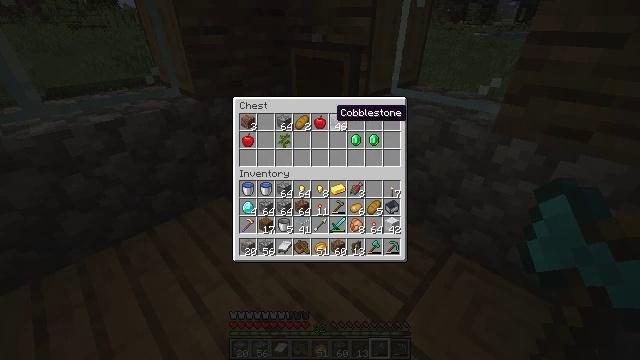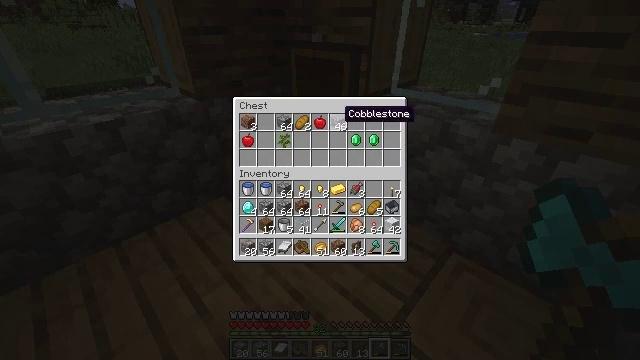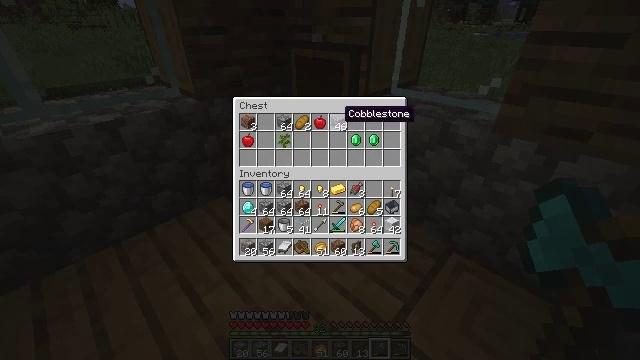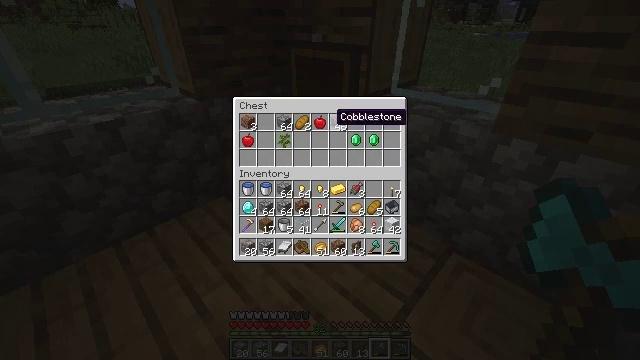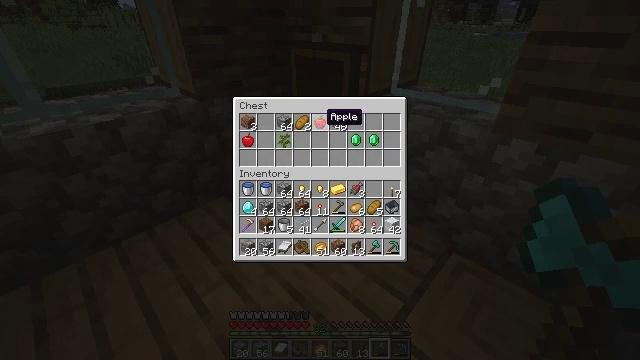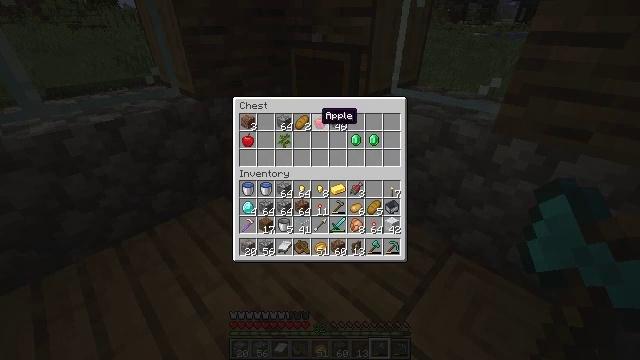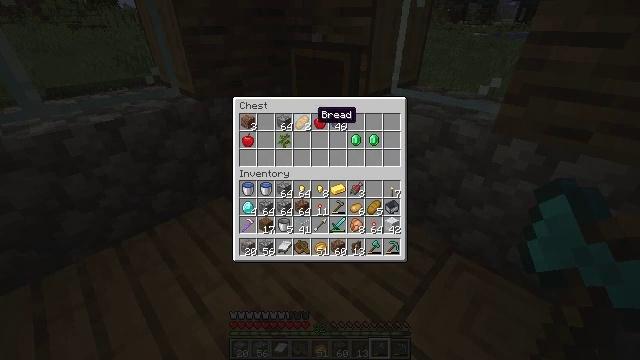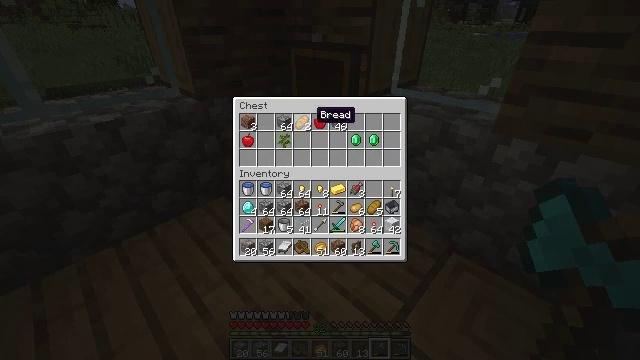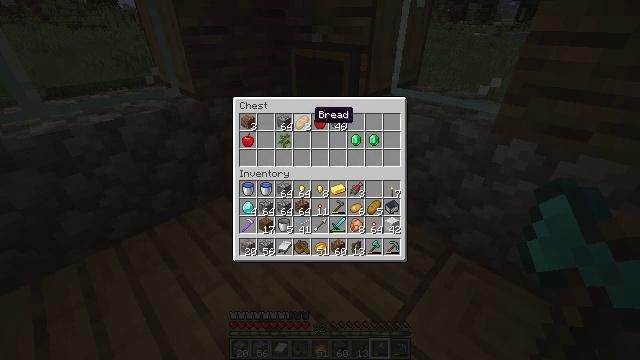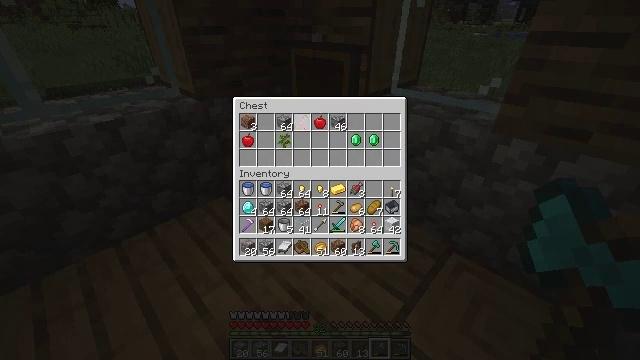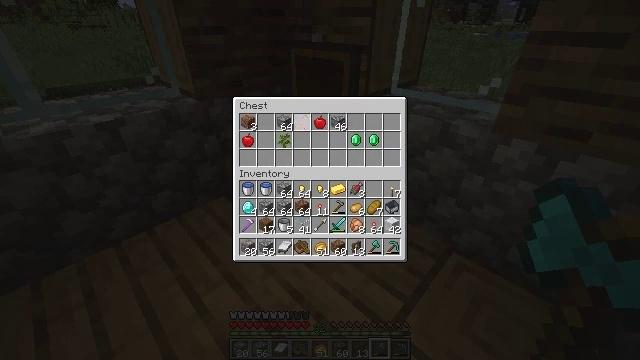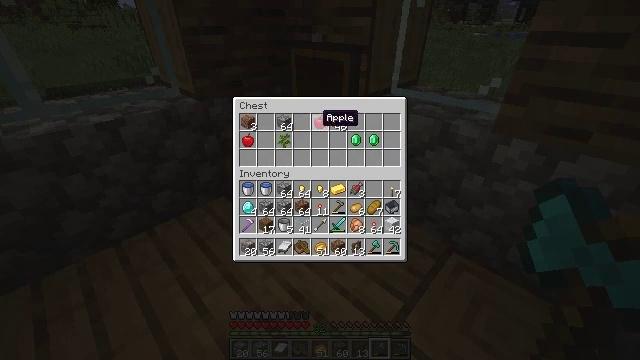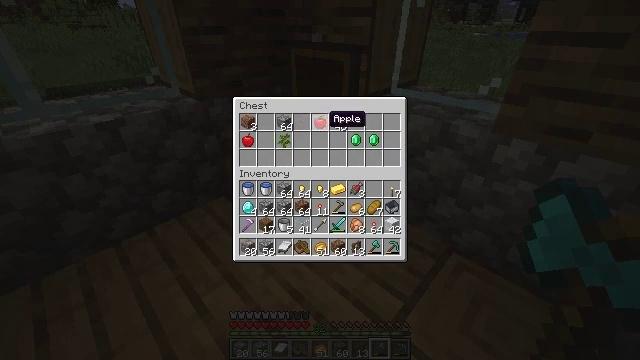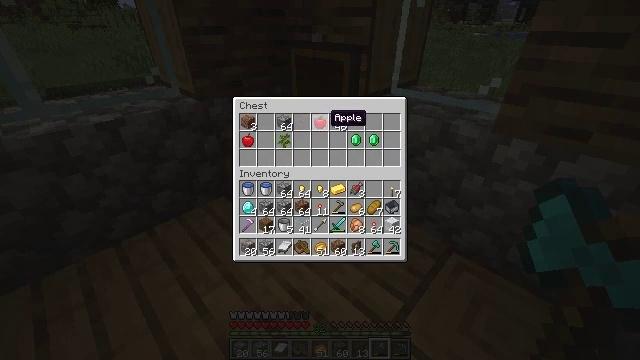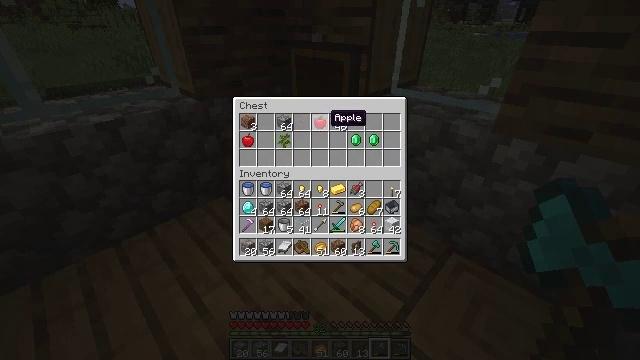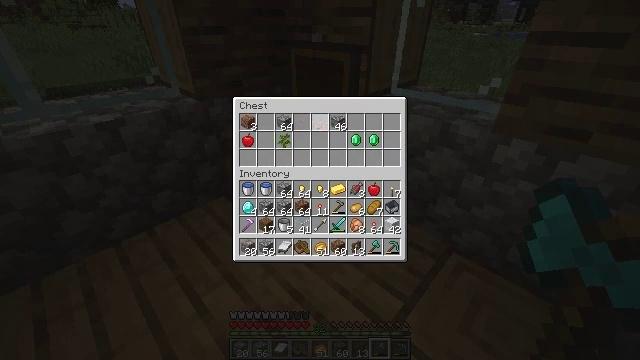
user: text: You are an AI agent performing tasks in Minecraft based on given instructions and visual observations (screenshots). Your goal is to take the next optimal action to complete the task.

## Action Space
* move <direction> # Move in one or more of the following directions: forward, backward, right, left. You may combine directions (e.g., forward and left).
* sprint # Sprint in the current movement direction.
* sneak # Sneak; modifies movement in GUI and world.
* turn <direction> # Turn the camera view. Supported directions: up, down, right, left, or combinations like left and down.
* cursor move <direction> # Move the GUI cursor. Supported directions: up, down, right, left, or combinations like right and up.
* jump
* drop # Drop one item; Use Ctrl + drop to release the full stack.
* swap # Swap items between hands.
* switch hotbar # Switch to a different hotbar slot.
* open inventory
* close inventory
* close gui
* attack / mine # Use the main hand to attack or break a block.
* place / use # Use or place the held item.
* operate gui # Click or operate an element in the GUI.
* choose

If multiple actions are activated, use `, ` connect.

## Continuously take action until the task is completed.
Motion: motion action
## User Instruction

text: Harvest the mature beetroots.
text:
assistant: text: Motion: sneak, turn right
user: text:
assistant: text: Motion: sneak
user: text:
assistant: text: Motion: sneak, turn left
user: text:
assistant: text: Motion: sneak, turn left
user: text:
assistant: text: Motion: sneak
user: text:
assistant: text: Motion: sneak
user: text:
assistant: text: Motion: sneak
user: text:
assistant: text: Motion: sneak
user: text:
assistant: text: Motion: sneak, attack / mine
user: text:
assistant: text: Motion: sneak, attack / mine
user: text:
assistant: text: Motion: sneak, turn right, attack / mine
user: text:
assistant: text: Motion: sneak, turn right
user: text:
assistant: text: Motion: sneak
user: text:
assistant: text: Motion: sneak
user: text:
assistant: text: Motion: sneak, attack / mine
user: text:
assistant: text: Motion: sneak, turn left, attack / mine
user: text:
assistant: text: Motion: sneak, turn left and down
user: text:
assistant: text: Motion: sneak, turn left
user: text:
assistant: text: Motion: sneak
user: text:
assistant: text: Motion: sneak
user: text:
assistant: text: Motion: sneak
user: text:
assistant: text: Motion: sneak
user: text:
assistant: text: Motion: sneak
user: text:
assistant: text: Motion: sneak, attack / mine
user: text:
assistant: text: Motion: sneak, attack / mine
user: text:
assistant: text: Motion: sneak
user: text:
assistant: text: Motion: sneak, turn left
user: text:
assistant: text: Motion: sneak
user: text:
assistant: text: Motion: sneak, turn right
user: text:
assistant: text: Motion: sneak, turn right